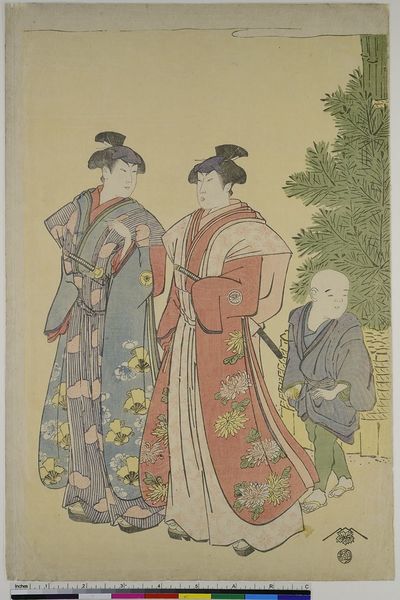
Künstler: Torii Kiyonaga
Standort: Hamburg
Institution: Museum für Kunst und Gewerbe Hamburg
Schlagwörter: baum, blau, blumen, frisur, rot, gespräch, gesichter, diener, strauch, paar, pflanze, theater, holzschnitt, japan, japanisch, spaziergang, druckgraphik, druckgrafik, nadelbaum, rot weiß, china, kiefer, zeit, schauspieler, farbholzschnitt, schauspielerin, kimono, kabuki, edo, reproduktionen, kahlköpfig, druckerzeugnisse, bäume, sträucher, theateraufführung, ukiyo, personen zwei